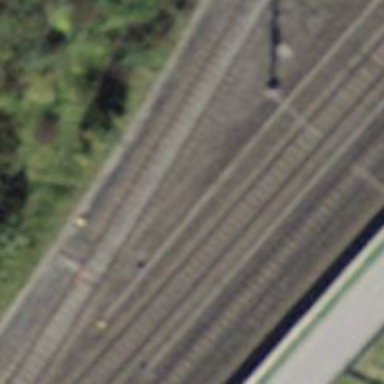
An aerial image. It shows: Railway track with contact lines for electrification.